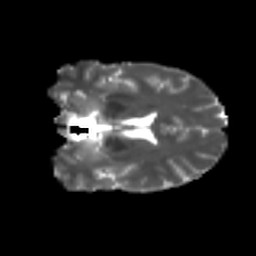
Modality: T2w
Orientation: coronal
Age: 32
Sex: male
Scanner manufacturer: ge
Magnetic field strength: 3 T
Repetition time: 7.8 s
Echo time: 0.0609 s